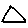
Label: triangle